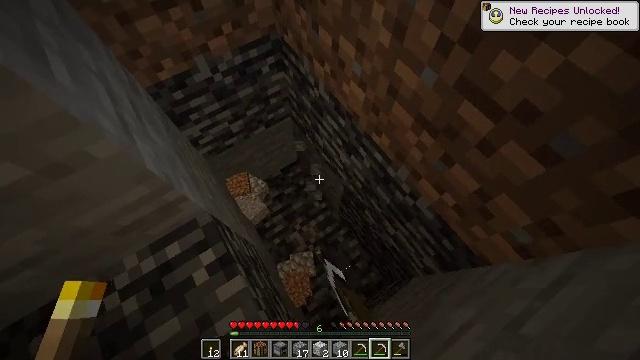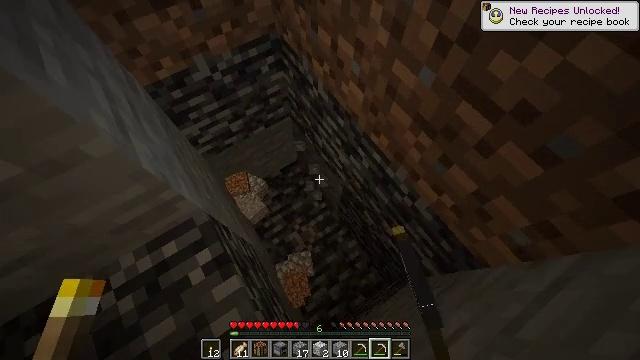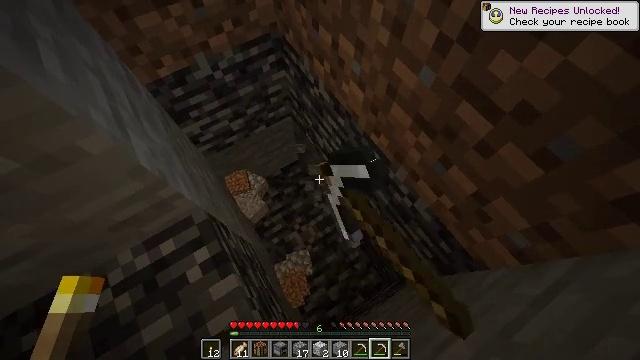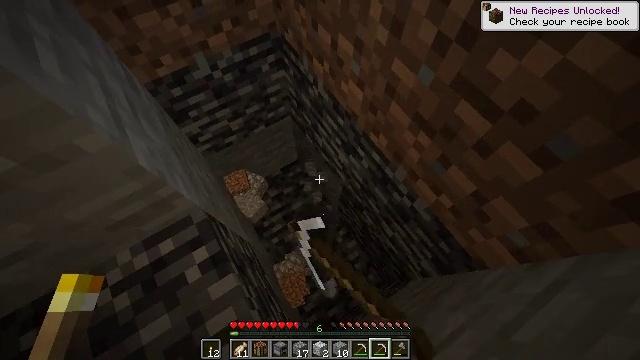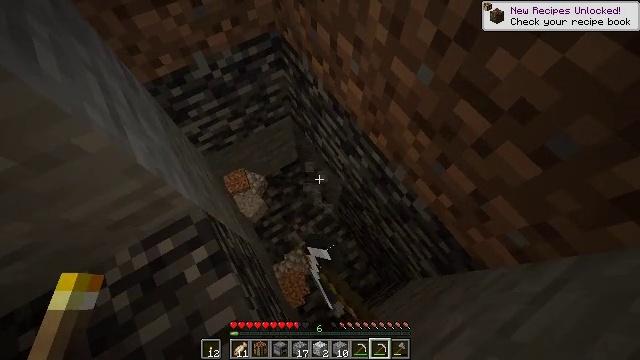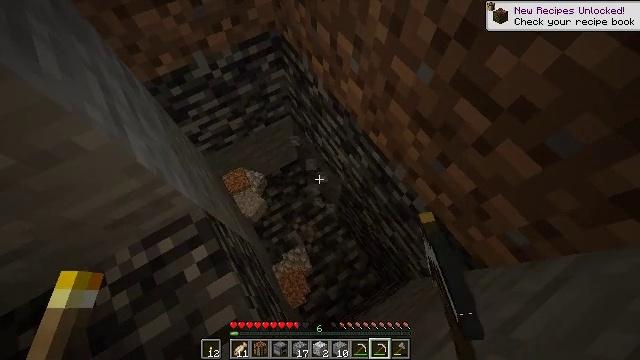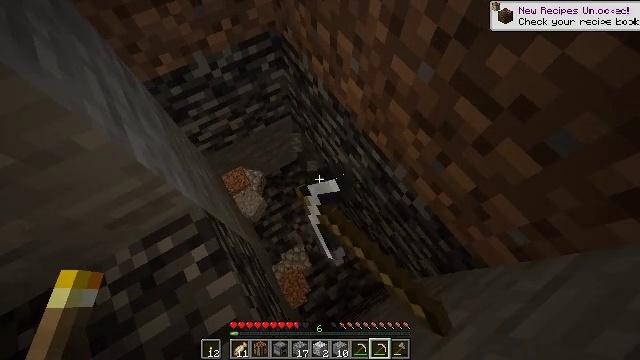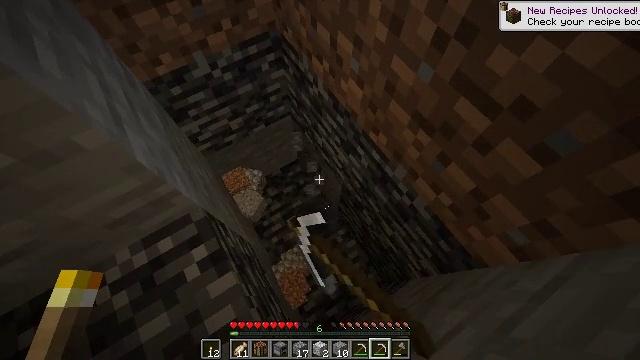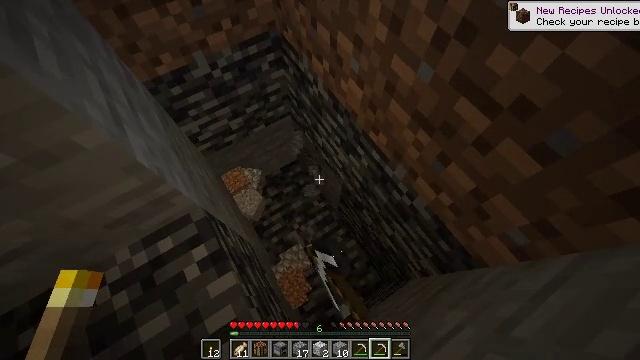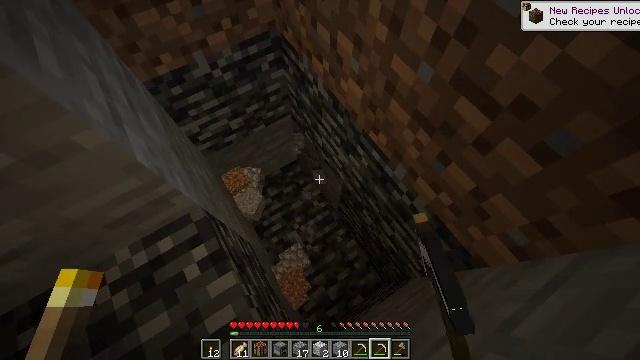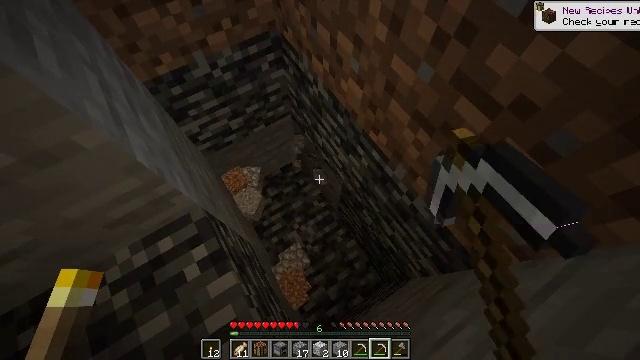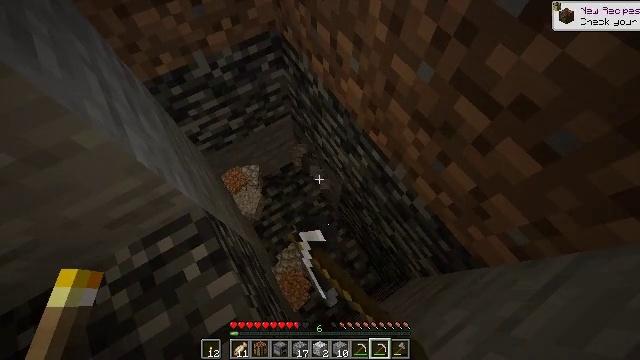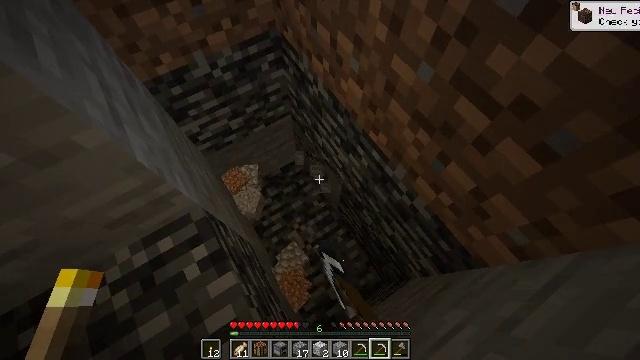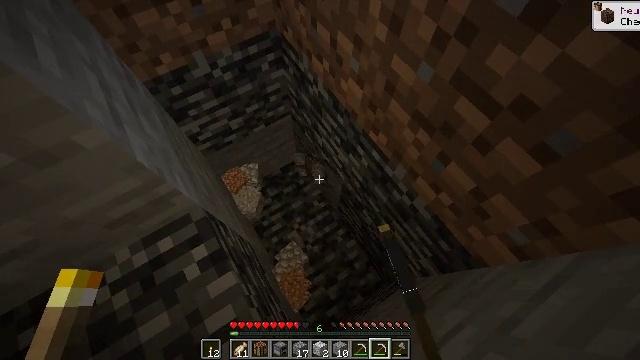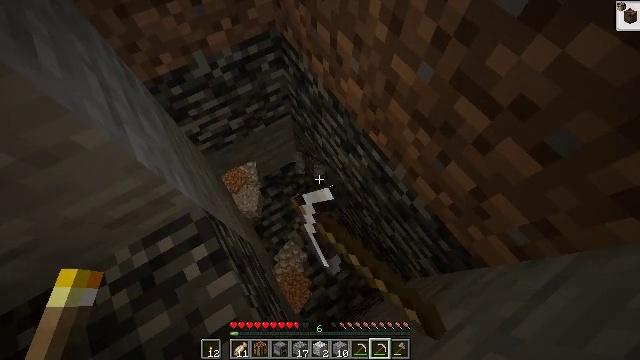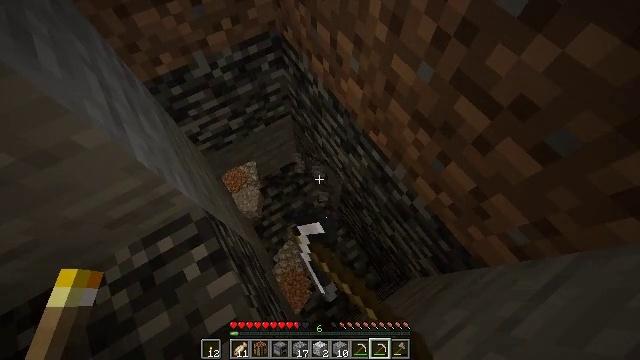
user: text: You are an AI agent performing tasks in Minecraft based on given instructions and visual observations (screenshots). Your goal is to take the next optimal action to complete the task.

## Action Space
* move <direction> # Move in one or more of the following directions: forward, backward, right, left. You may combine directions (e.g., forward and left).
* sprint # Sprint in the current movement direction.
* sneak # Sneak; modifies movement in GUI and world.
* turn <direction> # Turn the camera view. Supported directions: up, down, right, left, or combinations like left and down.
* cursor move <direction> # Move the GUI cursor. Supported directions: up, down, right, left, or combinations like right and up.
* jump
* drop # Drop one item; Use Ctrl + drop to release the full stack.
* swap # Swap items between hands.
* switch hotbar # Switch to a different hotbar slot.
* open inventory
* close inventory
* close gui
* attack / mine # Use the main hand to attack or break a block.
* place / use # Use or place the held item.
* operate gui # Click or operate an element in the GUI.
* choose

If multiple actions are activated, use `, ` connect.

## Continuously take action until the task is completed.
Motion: motion action
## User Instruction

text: Dig through gravel to clear a path.
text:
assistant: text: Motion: sneak, attack / mine
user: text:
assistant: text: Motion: sneak, attack / mine
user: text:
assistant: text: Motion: sneak, attack / mine
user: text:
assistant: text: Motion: sneak, attack / mine
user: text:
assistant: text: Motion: sneak, attack / mine
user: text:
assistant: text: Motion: sneak, attack / mine
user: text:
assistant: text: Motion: sneak, attack / mine
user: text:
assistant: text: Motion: sneak, attack / mine
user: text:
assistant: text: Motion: sneak, attack / mine
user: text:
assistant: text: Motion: sneak, attack / mine
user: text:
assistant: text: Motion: sneak, attack / mine
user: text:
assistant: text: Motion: sneak, attack / mine
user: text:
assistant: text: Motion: sneak, attack / mine
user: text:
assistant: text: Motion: sneak, attack / mine
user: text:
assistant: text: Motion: sneak, attack / mine
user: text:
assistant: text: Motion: sneak, attack / mine
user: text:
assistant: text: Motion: sneak, attack / mine
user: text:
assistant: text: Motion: sneak, attack / mine
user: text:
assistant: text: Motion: sneak, turn left and up, attack / mine
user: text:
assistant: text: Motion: sneak, turn left and up, attack / mine
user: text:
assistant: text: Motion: sneak, turn left, attack / mine
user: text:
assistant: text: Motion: sneak, attack / mine
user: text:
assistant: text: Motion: sneak, attack / mine
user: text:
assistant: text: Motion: sneak, attack / mine